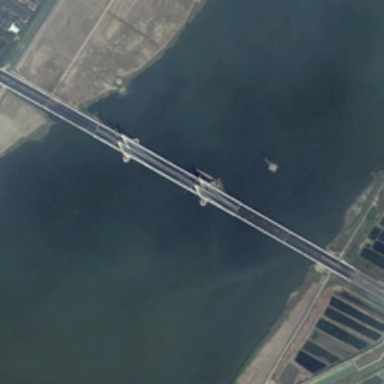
The suspension bridge across the brod river .